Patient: sex M, age 81
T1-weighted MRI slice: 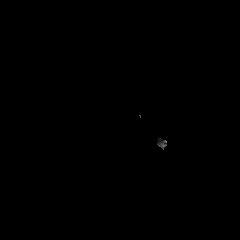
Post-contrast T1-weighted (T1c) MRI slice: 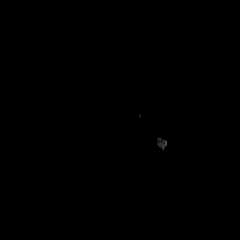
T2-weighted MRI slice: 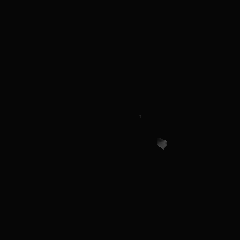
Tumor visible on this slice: no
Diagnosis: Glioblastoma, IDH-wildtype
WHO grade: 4